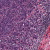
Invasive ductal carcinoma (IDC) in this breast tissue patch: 1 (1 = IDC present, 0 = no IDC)